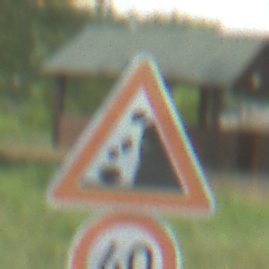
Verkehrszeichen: SteinschlagRechts
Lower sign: Geschwindigkeit40
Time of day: MorningAfternoon
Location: Outdoor (Nature)
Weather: PartlyCloudy
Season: NotSpecified
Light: Natural